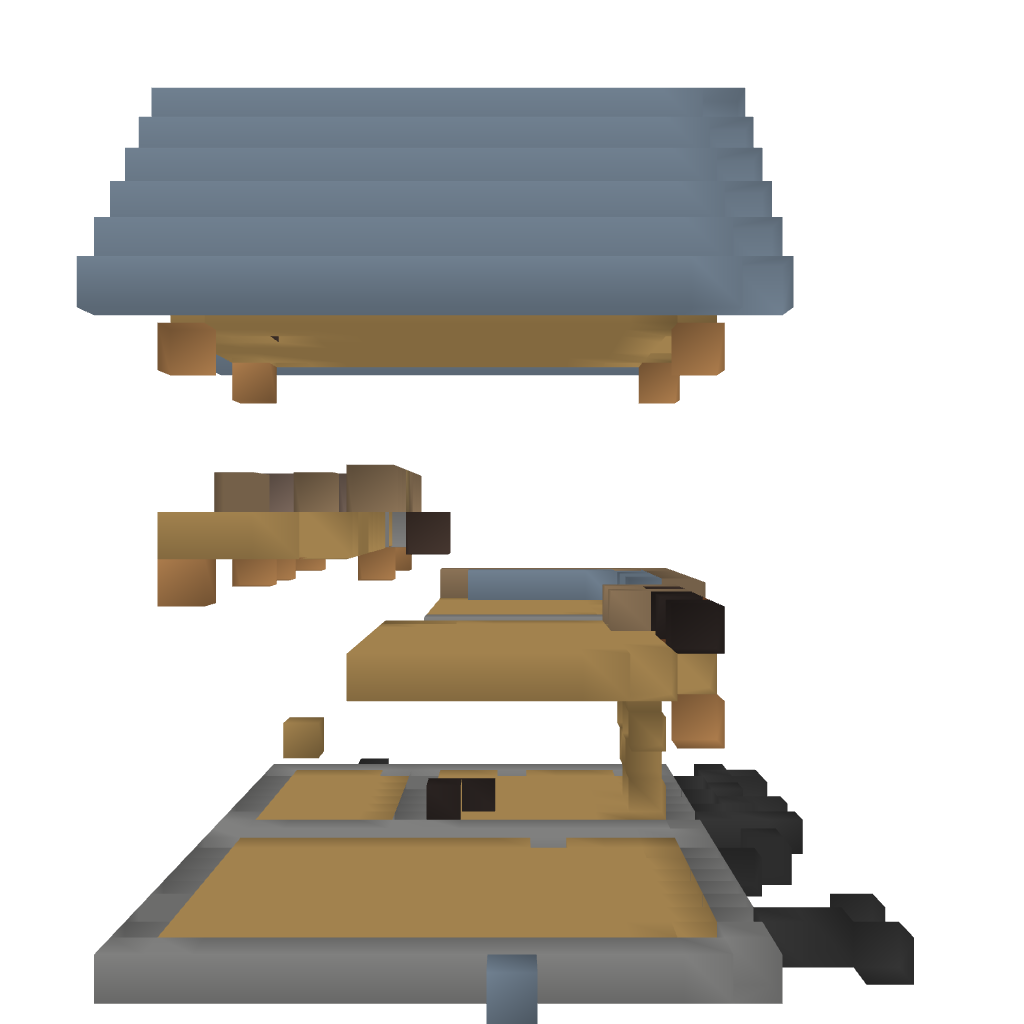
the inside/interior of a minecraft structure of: A modern house.